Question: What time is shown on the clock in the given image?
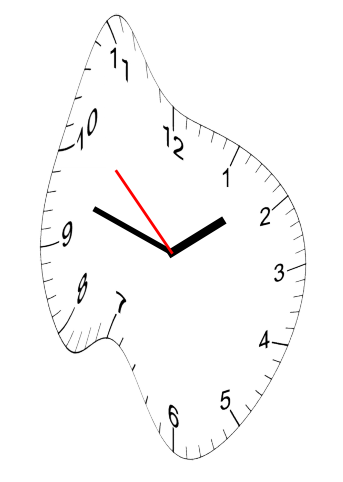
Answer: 01:47:52